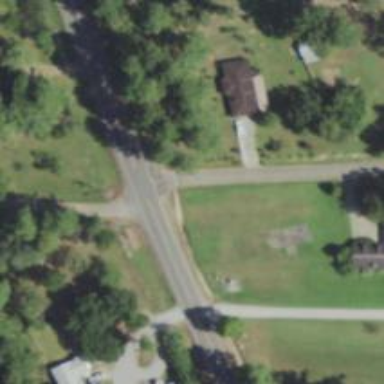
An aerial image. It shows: Secondary road.